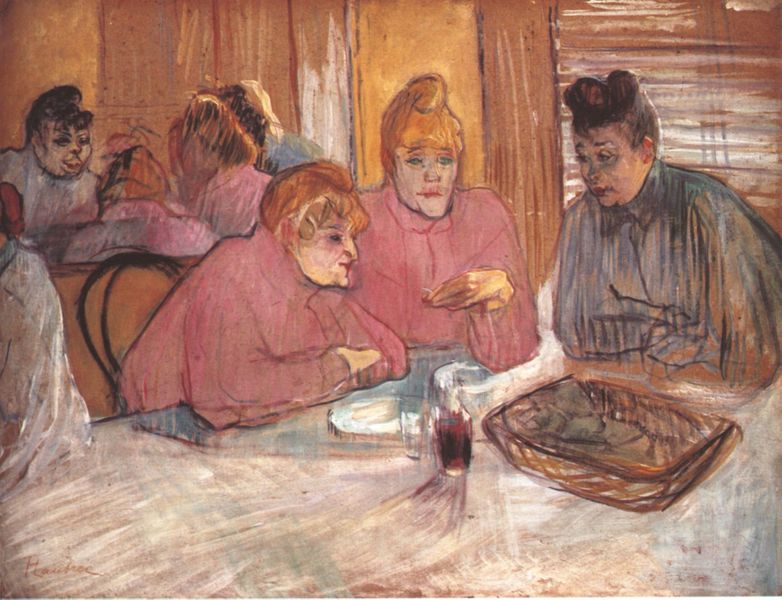
Titel: Diese Damen! (Ces dames!)
Künstler: Henri de Toulouse-Lautrec
Institution: Budapest, Museum der bildenden Künste
Schlagwörter: hand, wasser, frauen, gelb, impressionismus, menschen, bar, bunt, cafe, damen, fenster, frau, frisur, glas, holz, mund, nase, pastell, raum, skizze, stuhl, stützen, tisch, zeichnung, rot, expressionismus, gespräch, blond, dix, wand, arm, augen, teller, spiegel, tischdecke, tischtuch, haare, drei, rosa, dutt, unterhaltung, essen, rotwein, wein, kaffee, hochsteckfrisur, striche, pink, dada, nahrung, restaurant, weinglas, wasserglas, treffen, toulouse-lautrec, otto, fraune, glass, brotkorb, schaale, hcohsteckfrisuren